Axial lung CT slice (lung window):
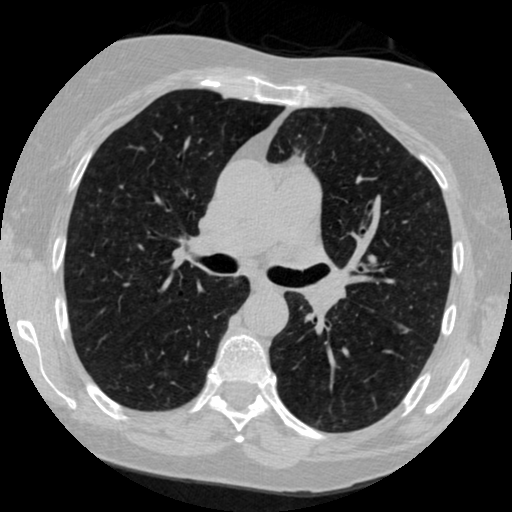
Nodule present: no